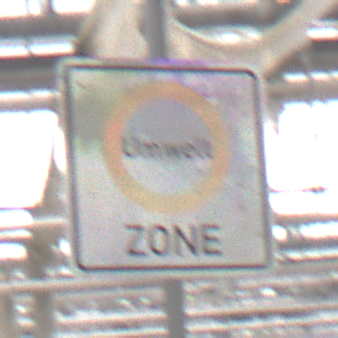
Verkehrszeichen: BeginnUmweltzone
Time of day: Midday
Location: Roofed (Special)
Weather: Overcast
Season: NotSpecified
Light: Natural